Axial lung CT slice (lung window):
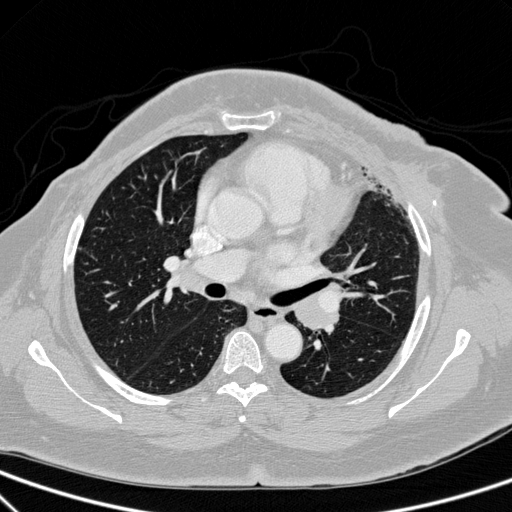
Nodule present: yes
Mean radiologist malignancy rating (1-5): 3